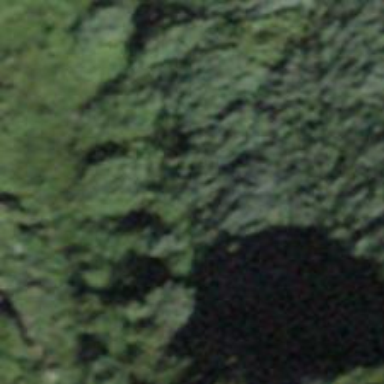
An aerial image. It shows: Cliff in nature.